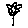
Label: flower